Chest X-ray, PA view. Patient: 62 years old, sex M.
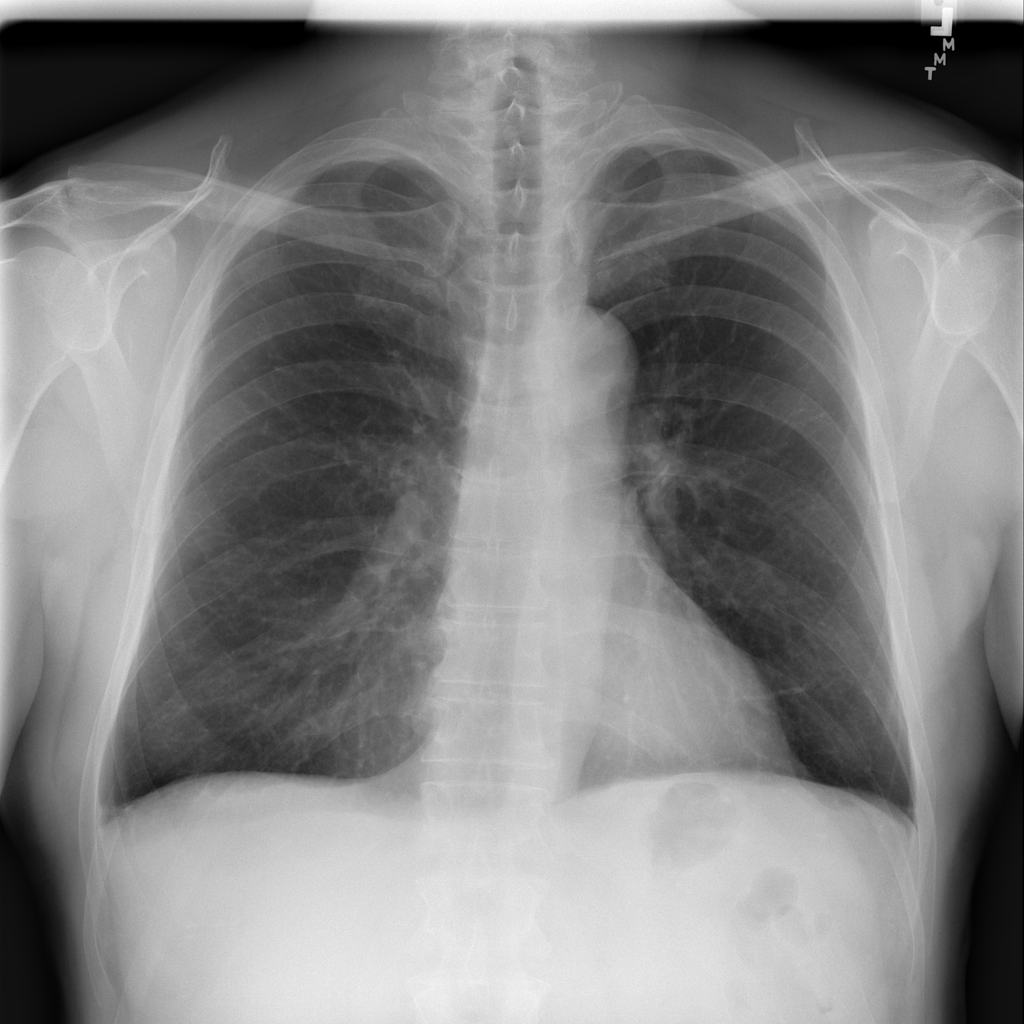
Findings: No Finding